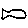
Label: fish